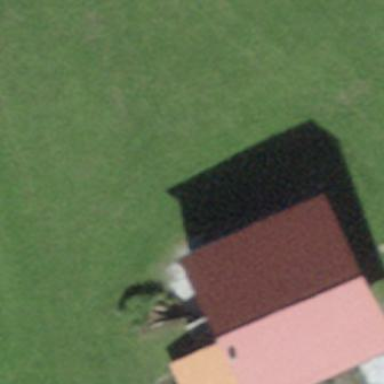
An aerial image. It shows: Farm building.